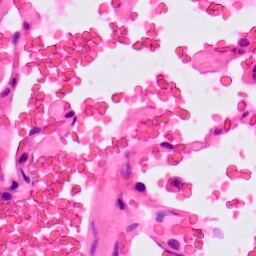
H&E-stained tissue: Lung